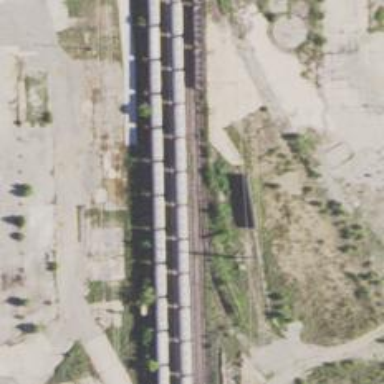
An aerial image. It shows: Railway siding with rails.